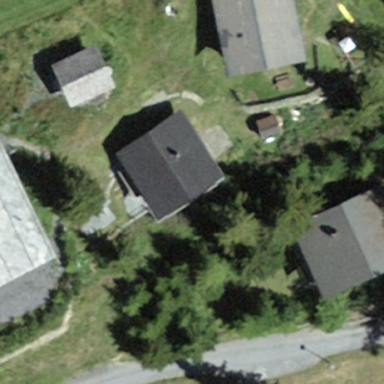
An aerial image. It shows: Building with gabled roof.